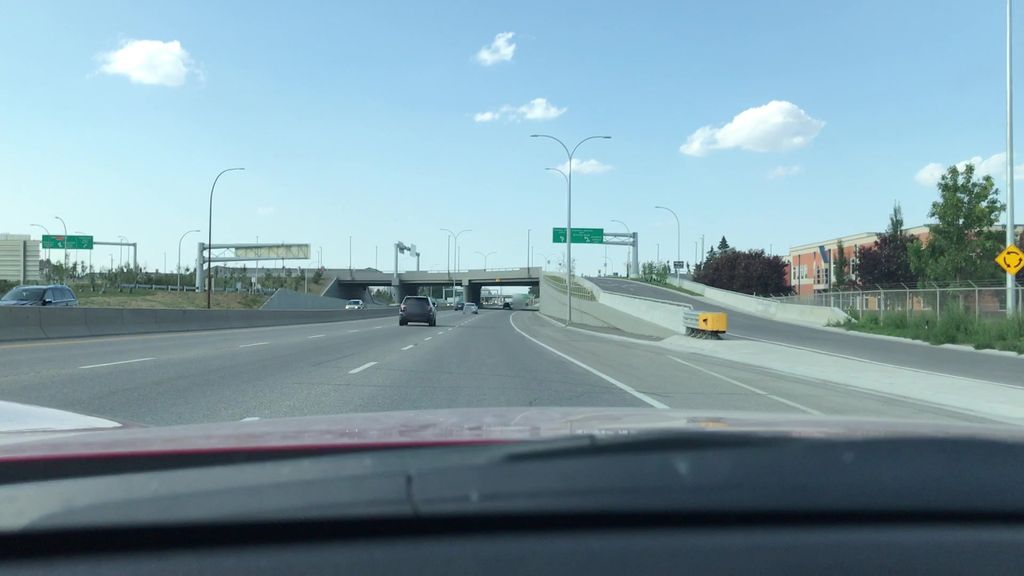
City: calgary